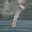
Label: 1